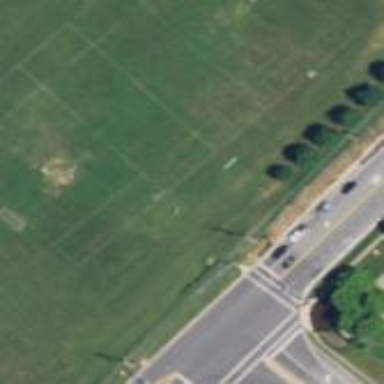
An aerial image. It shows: Soccer pitch for leisure land activities.